Question: i have a taskbar-like 'Frame', which contains custom 'Button's with images. But everytime i click on this button, Tkinter displaced the button 1px to the right/buttom.

Is it possible to override this behaviour? Or do i have to derived from 'Tkinter.Label' instead of 'Tkinter.Button' ?
Adding some code:
import Tkinter
import logging
'''
logger = logging.getLogger(__name__)
class DesktopBtn(Tkinter.Button):
'''
Represents a Button which can switch to other Desktops
'''
_FONTCOLOR="#FFFFFF"
def getRelativePath(self,folder,name):
import os
dir_path = os.path.dirname(os.path.abspath(__file__))
return os.path.abspath(os.path.join(dir_path, '..', folder, name))
def __init__(self, parent,desktopManager,buttonName, **options):
'''
:param buttonName: Name of the button
'''
Tkinter.Button.__init__(self, parent, **options)
logger.info("init desktop button")
self._imagePath=self.getRelativePath('res','button.gif')
self._BtnPresspath = self.getRelativePath('res','buttonP.gif')
self._BtnPressImage = Tkinter.PhotoImage(file=self._BtnPresspath)
self._image = Tkinter.PhotoImage(file=self._imagePath)
self.bind('<ButtonPress-1>',self._on_pressed)
self.bind('<ButtonRelease-1>',self._on_release)
self._parent = parent
self._btnName = buttonName
self._desktopManager = desktopManager
self.config(width=70, height=65,borderwidth=0,compound=Tkinter.CENTER,font=("Arial", 9,"bold"),foreground=self._FONTCOLOR, text=buttonName,wraplength=64,image=self._image, command=self._onClickSwitch)
def _on_pressed(self,event):
self.config(relief="flat")
self.config(image=self._BtnPressImage)
def _on_release(self,event):
self.config(image=self._image)
def _onClickSwitch(self):
self.config(relief="flat")
logger.info("Buttonclickmethod onClickSwitch")
self._desktopManager.switchDesktop(self._btnName)
def getButtonName(self):
return self._btnName
'''
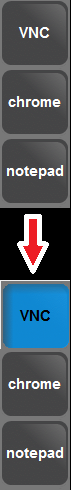
Answer: Not sure whether this works with your specialized button, but how the button moves when it's clicked seems to depend on it's <URL>. With 'relief=SUNKEN', the button seems not to move at all when clicked, and with 'borderwidth=0' it appears to be indistinguishable from a 'FLAT' button.
Minimal example:
'''
root = Tk()
image = PhotoImage(file="icon.gif")
for _ in range(5):
Button(root, image=image, borderwidth=0, relief=SUNKEN).pack()
root.mainloop()
'''
Note that you set and re-set the 'relief' to 'FLAT' multiple times in your code, so you might have to change them all for this to take effect.